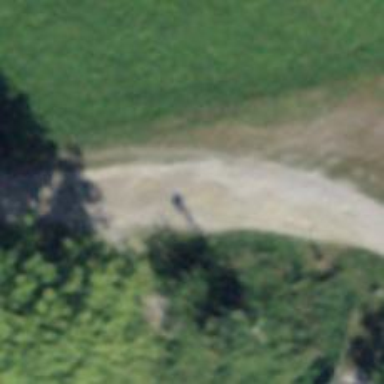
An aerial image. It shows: Unpaved track road.